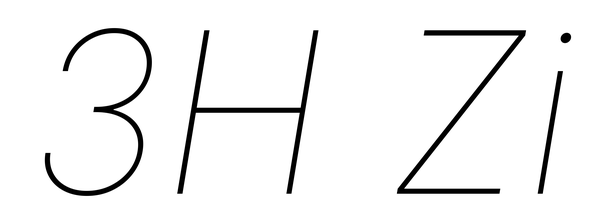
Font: Inter-Italic_Thin_Italic